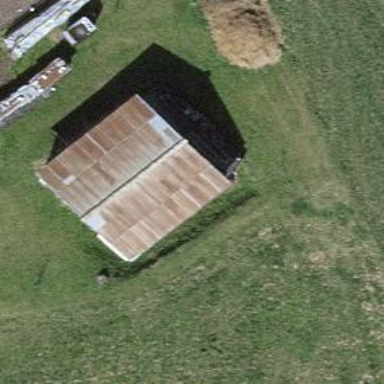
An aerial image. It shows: Shed.